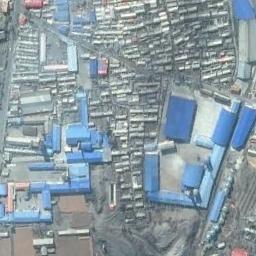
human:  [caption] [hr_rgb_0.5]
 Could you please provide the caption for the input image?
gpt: The industrial area has lots of big blue workshops and small white workshops .

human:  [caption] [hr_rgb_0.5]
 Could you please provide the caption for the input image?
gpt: The road next to the industrial area is empty .

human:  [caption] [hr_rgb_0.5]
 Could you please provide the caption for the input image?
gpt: Many houses of different shapes are in the industrial area .

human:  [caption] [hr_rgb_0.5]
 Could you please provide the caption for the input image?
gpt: There are factories and roads in an industrial area, And some open-air materials .

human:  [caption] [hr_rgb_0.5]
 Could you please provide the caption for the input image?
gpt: There are many blue buildings and white buildings on the industrial area .